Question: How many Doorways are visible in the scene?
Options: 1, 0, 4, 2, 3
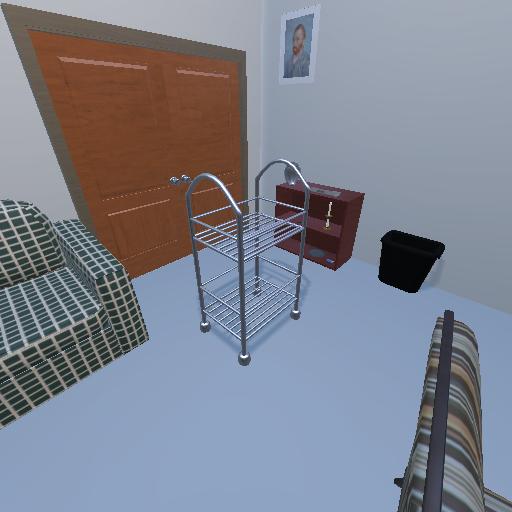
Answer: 1